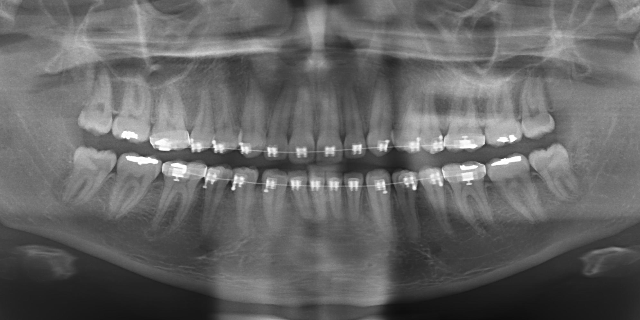
adult